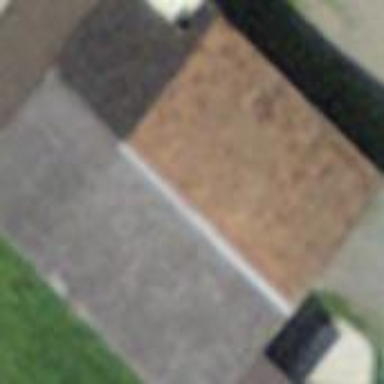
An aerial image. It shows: Barn.